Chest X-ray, PA view. Patient: 64 years old, sex M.
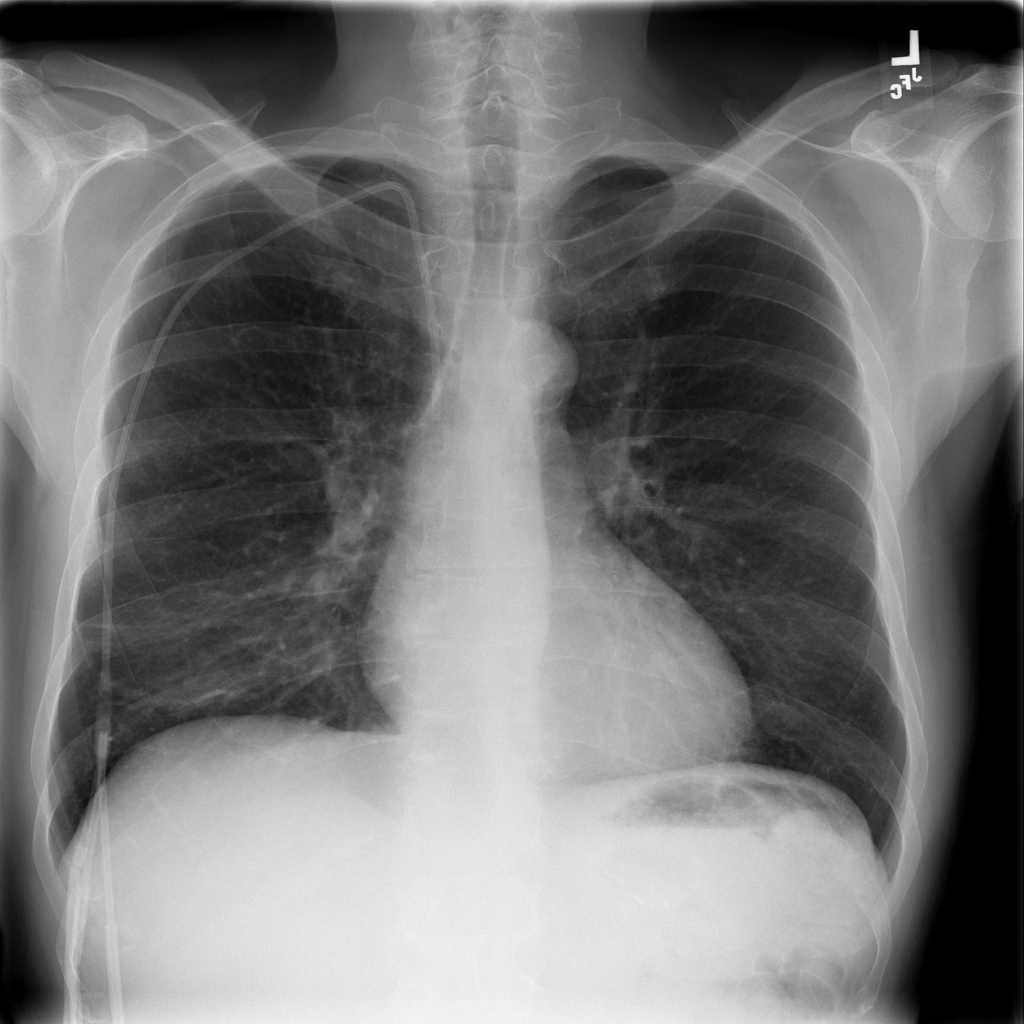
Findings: Pleural_Thickening